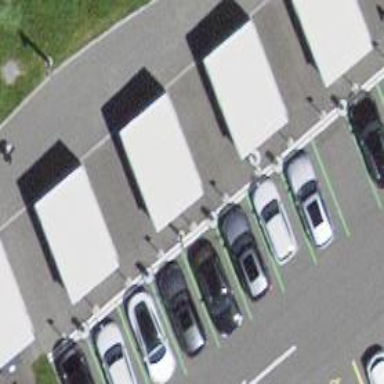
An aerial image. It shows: Charging station.